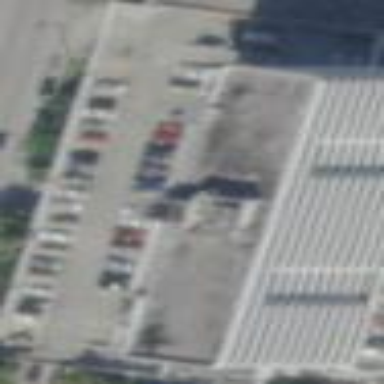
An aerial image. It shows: Multi-storey parking building.